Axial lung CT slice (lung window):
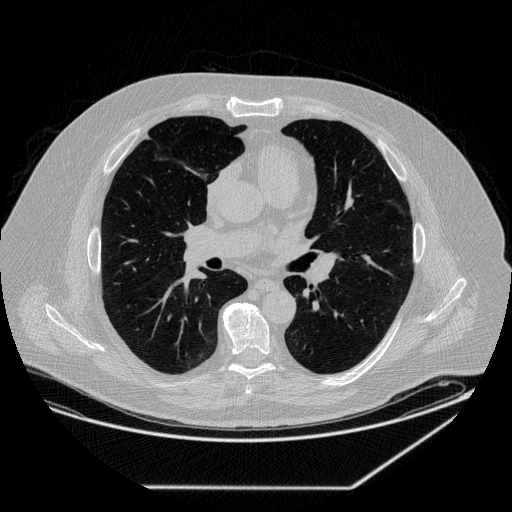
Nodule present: no